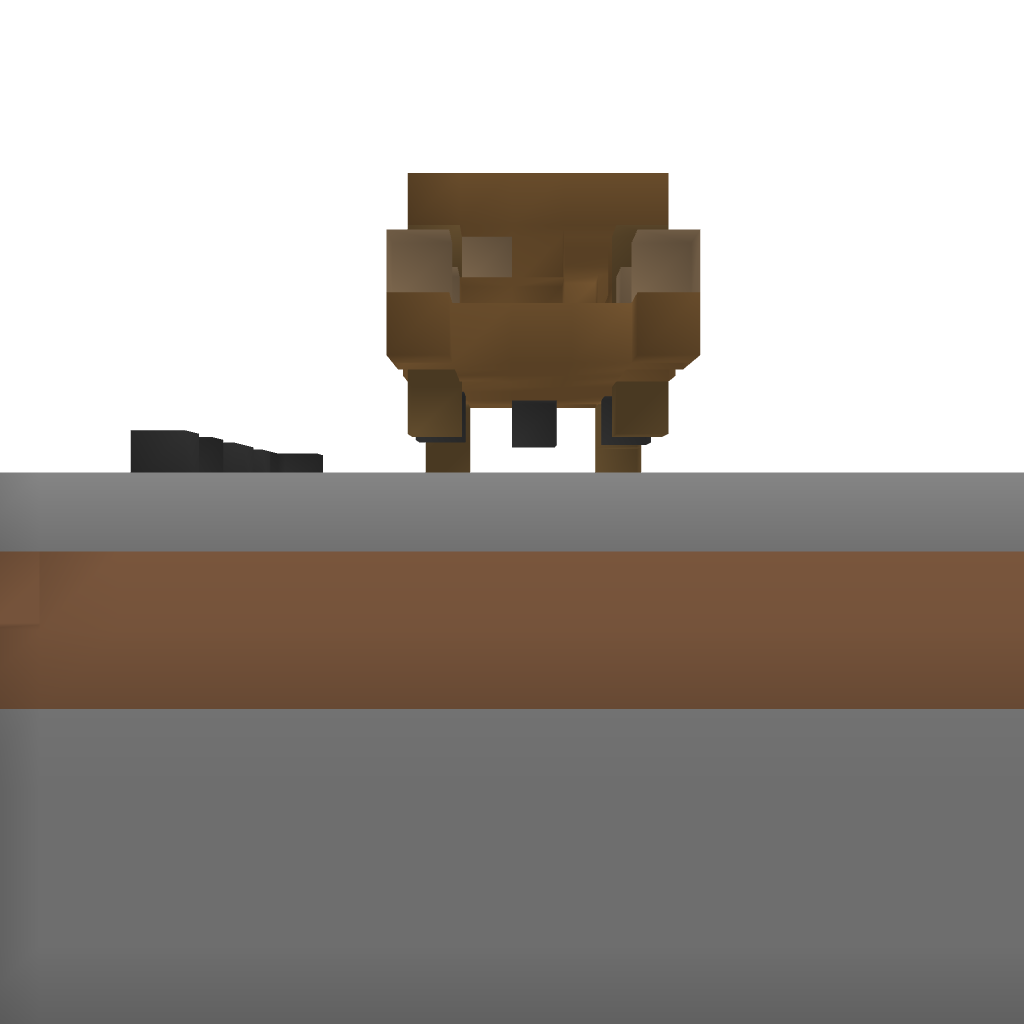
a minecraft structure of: Casa de Bruja(Witch Hause)